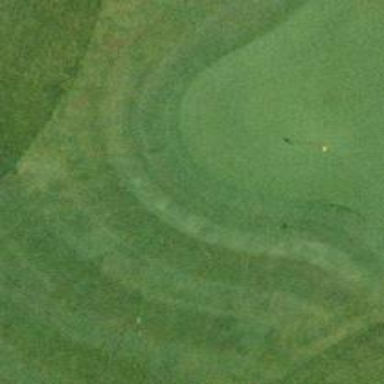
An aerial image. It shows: Scenic golf fairway.